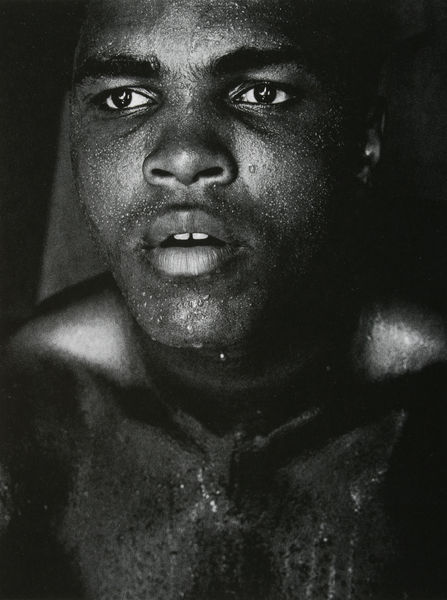
Titel: Muhammad Ali after the Henry Cooper Fight in London
Künstler: Gordon Parks
Schlagwörter: haut, kampf, mann, wasser, weiß, brust, grau, mund, nase, ohr, schwarz, blick, augen, gesicht, hals, portrait, porträt, nass, auge, augenbrauen, lippe, lippen, ohren, schultern, wangen, amerika, glanz, homme, foto, fotografie, neger, noir, nasenlöcher, zähne, afrikaner, schwarzer, usa, lumière, contraste, tropfen, boxer, king, nässe, photographie, buste, mohamed, noir et blanc, farbiger, ali, schweiß, available light, cassius, clay, contrastée, cotrasté, gros plan, mapplethorp, mario gravo neto, muhamed ali, schwitzen, streetfotografy